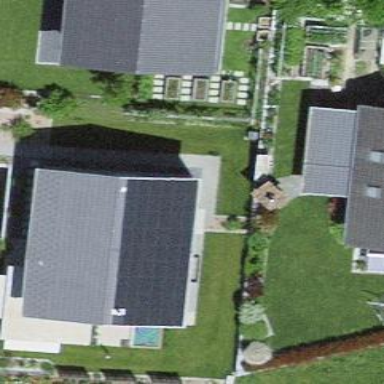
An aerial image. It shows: Residential building.